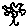
Label: flower